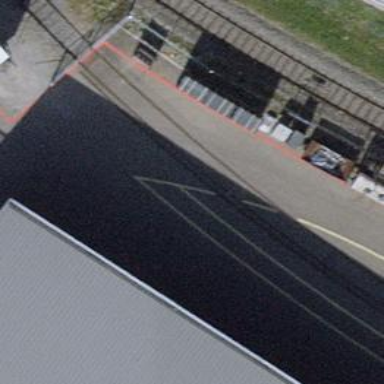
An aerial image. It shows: Single-track railway spur.